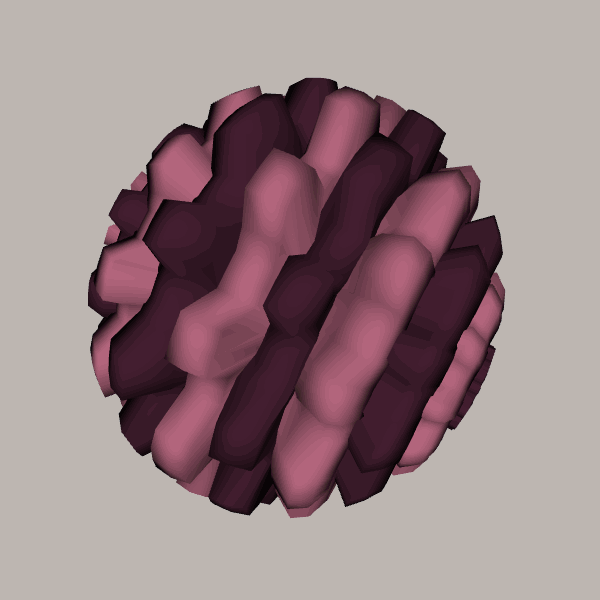
Background: light